Question: I am trying to port code from <URL>. Here is my code:
FileLayout.axml
'''
<?xml version="1.0" encoding="utf-8"?>
<LinearLayout xmlns:android="http://schemas.android.com/apk/res/android"
android:layout_height="wrap_content"
android:orientation="vertical"
android:layout_width="fill_parent">
<TextView
android:text="@+id/TextView01"
android:id="@+id/TextView01"
android:layout_width="wrap_content"
android:layout_height="wrap_content"
android:singleLine="true"
android:textStyle="bold"
android:layout_marginTop="5dip"
android:layout_marginLeft="5dip" />
<TextView
android:text="@+id/TextView02"
android:id="@+id/TextView02"
android:layout_width="wrap_content"
android:layout_height="wrap_content"
android:layout_marginLeft="10dip" />
</LinearLayout>
'''
FileArrayAdapter.cs
'''
using System;
using System.Collections.Generic;
using System.Linq;
using System.Text;
using Android.App;
using Android.Content;
using Android.OS;
using Android.Runtime;
using Android.Views;
using Android.Widget;
namespace FileChooser
{
public class FileArrayAdapter : ArrayAdapter<Option>
{
private Context c;
private int id;
private List<Option> items;
public FileArrayAdapter(Context context, int textViewResourceId,
List<Option> objects)
: base(context, textViewResourceId, objects)
{
c = context;
id = textViewResourceId;
items = objects;
}
public Option getItem(int i)
{
return items[i];
}
public View getView(int position, View convertView, ViewGroup parent)
{
View v = convertView;
if (v == null)
{
LayoutInflater vi = (LayoutInflater)c.GetSystemService(Context.LayoutInflaterService);
v = vi.Inflate(id, null);
}
Option o = items[position];
if (o != null)
{
TextView t1 = (TextView)v.FindViewById(Resource.Id.TextView01);
TextView t2 = (TextView)v.FindViewById(Resource.Id.TextView02);
if (t1 != null)
t1.Text = o.getName().ToString();
if (t2 != null)
t2.Text = o.getData().ToString();
}
return v;
}
}
}
'''
Activity1.cs:
'''
using System;
using System.Collections;
using System.Collections.Generic;
using Android.App;
using Android.Content;
using Android.Runtime;
using Android.Util;
using Android.Views;
using Android.Widget;
using Android.OS;
using Java.IO;
using Environment = Android.OS.Environment;
namespace FileChooser
{
[Activity(Label = "FileChooser", MainLauncher = true, Icon = "@drawable/icon")]
public class Activity1 : ListActivity
{
private File currentDir;
private FileArrayAdapter adapter;
protected override void OnCreate(Bundle bundle)
{
base.OnCreate(bundle);
currentDir = new File(Environment.RootDirectory.AbsolutePath);
fill(currentDir);
}
private void fill(File f)
{
File[] dirs = f.ListFiles();
Title = ("Current Dir: " + f.Name);
List<Option> dir = new List<Option>();
List<Option> fls = new List<Option>();
try
{
foreach (var ff in dirs)
if (ff.IsDirectory)
dir.Add(new Option(ff.Name, "Folder", ff.AbsolutePath));
else
fls.Add(new Option(ff.Name, "File Size: " + ff.Length(), ff.AbsolutePath));
dir.AddRange(fls);
if (!String.Equals(f.Name, "sdcard", comparisonType: StringComparison.InvariantCultureIgnoreCase))
dir.Insert(0, new Option("..", "Parent Directory", f.Parent));
adapter = new FileArrayAdapter(this, Resource.Layout.FileLayout, dir);
this.ListAdapter = adapter;
}
catch (Exception e)
{
System.Diagnostics.Debug.WriteLine("Error: ", e.Message);
}
}
}
}
'''
I get the following error:
'''
The program 'Mono' has exited with code 255 (0xff).
'''
I put a breakpoint after the last statement. Here is a sceenshot of my local variables:
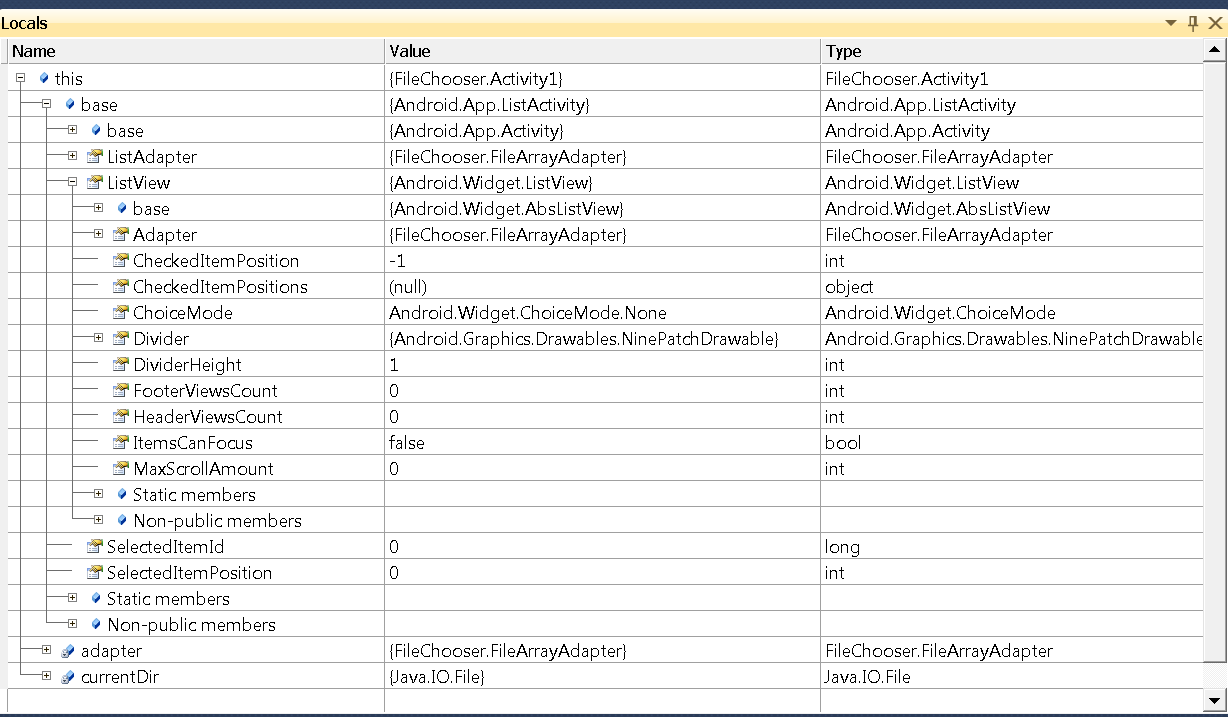
Answer: I got it to work by making changes to 'FileArrayAdapter.cs'. Instead of implementing ArrayAdapter, I implemented the BaseAdapter class. . Switching to the proper base class also made me realize that the capitalization in the implemented methods was wrong.
A tricky part of it was casting the 'List<Option> item' to a 'Java' 'Object' in the GetItem() method.
Here is the revised code:
'''
using System;
using System.Collections.Generic;
using System.Linq;
using System.Text;
using Android.App;
using Android.Content;
using Android.OS;
using Android.Runtime;
using Android.Views;
using Android.Widget;
using Android.Runtime;
namespace FileChooser
{
public class FileArrayAdapter : BaseAdapter<Option>
{
private Context c;
private int id;
private List<Option> items;
public FileArrayAdapter(Context context, int textViewResourceId,
List<Option> objects)
{
c = context;
id = textViewResourceId;
items = objects;
}
public override View GetView(int position, View convertView, ViewGroup parent)
{
View v = convertView;
if (v == null)
{
LayoutInflater vi = (LayoutInflater)c.GetSystemService(Context.LayoutInflaterService);
v = vi.Inflate(id, null);
}
Option o = items[position];
if (o != null)
{
TextView t1 = (TextView)v.FindViewById(Resource.Id.TextView01);
TextView t2 = (TextView)v.FindViewById(Resource.Id.TextView02);
if (t1 != null)
t1.Text = o.getName().ToString();
if (t2 != null)
t2.Text = o.getData().ToString();
}
return v;
}
public override Option this[int position]
{
get { return items[position]; }
}
public override int Count
{
get { return items.Count; }
}
public override long GetItemId(int position)
{
return position;
}
}
}
'''